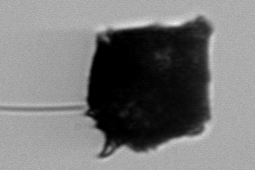
Label: Gonyaulax